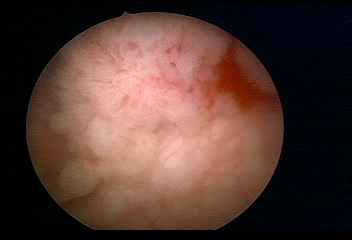
Modality: WLC
Class: Malignant
Subclass: LowGradePapillary
Lesion: L1
Stage: Ta
Morphology: Papillary
Bladder cancer association: Yes
Annotated structures: Tumor